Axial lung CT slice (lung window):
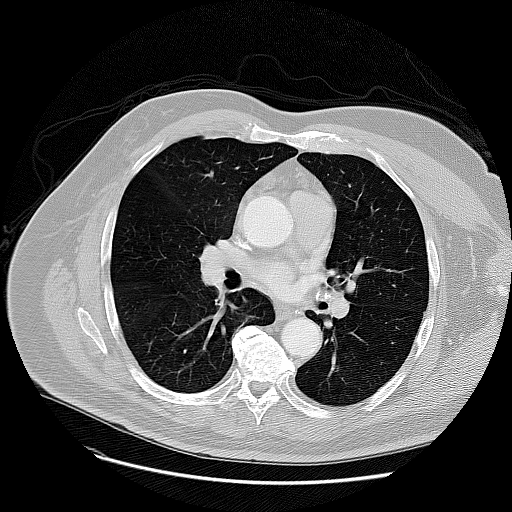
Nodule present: no